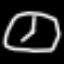
Label: clock